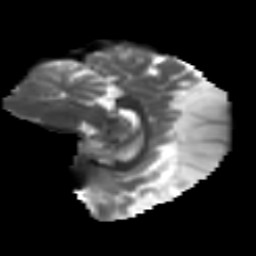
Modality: T2w
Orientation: sagittal
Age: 14
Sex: female
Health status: ill
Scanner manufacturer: ge
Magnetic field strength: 3 T
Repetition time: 6.752 s
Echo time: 0.079 s